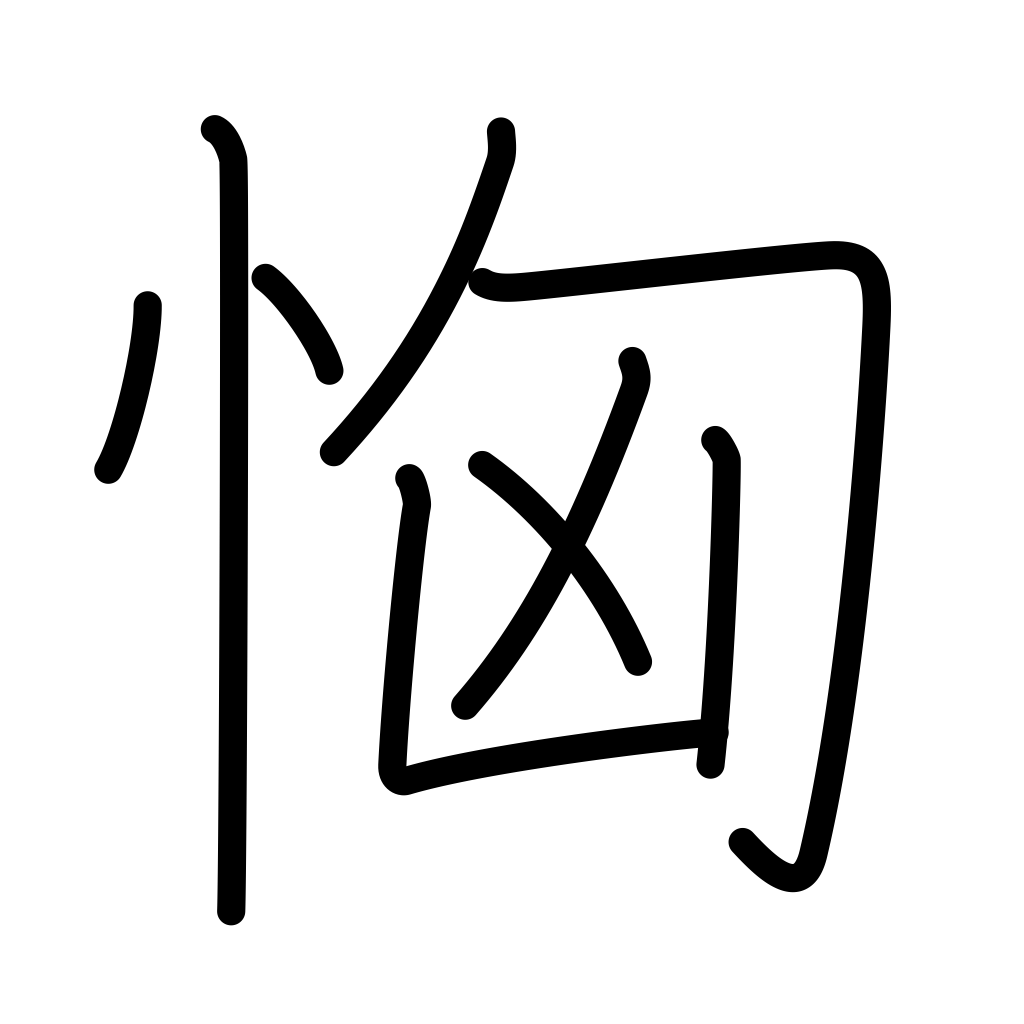
Meaning: fear